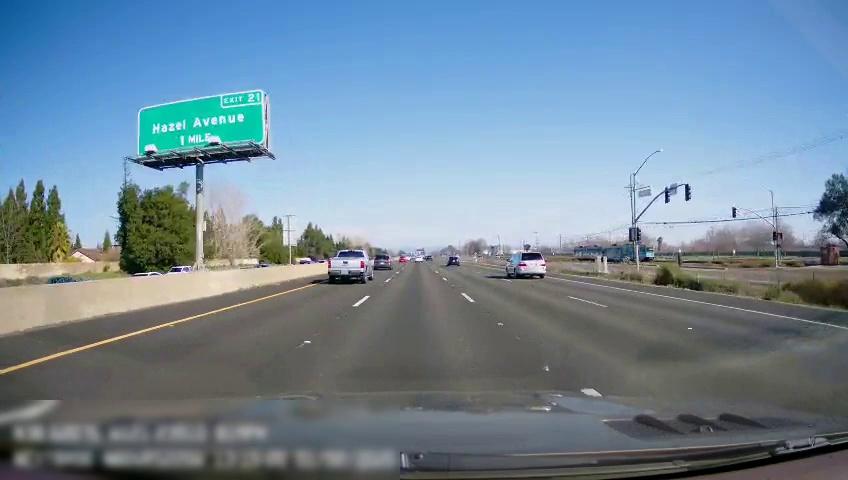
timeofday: Day
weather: Sunny
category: Drivable Space
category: Vehicles | SUV
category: Vehicles | Truck
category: Vehicles | SUV
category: Vehicles | SUV
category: Lanes | Current Lane
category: Lanes | Current Lane
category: Lanes | Current Lane
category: Lanes | Alternate Lane
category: Lanes | Alternate Lane
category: Lanes | Alternate Lane
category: Traffic | Signs
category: Traffic | Signs